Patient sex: M
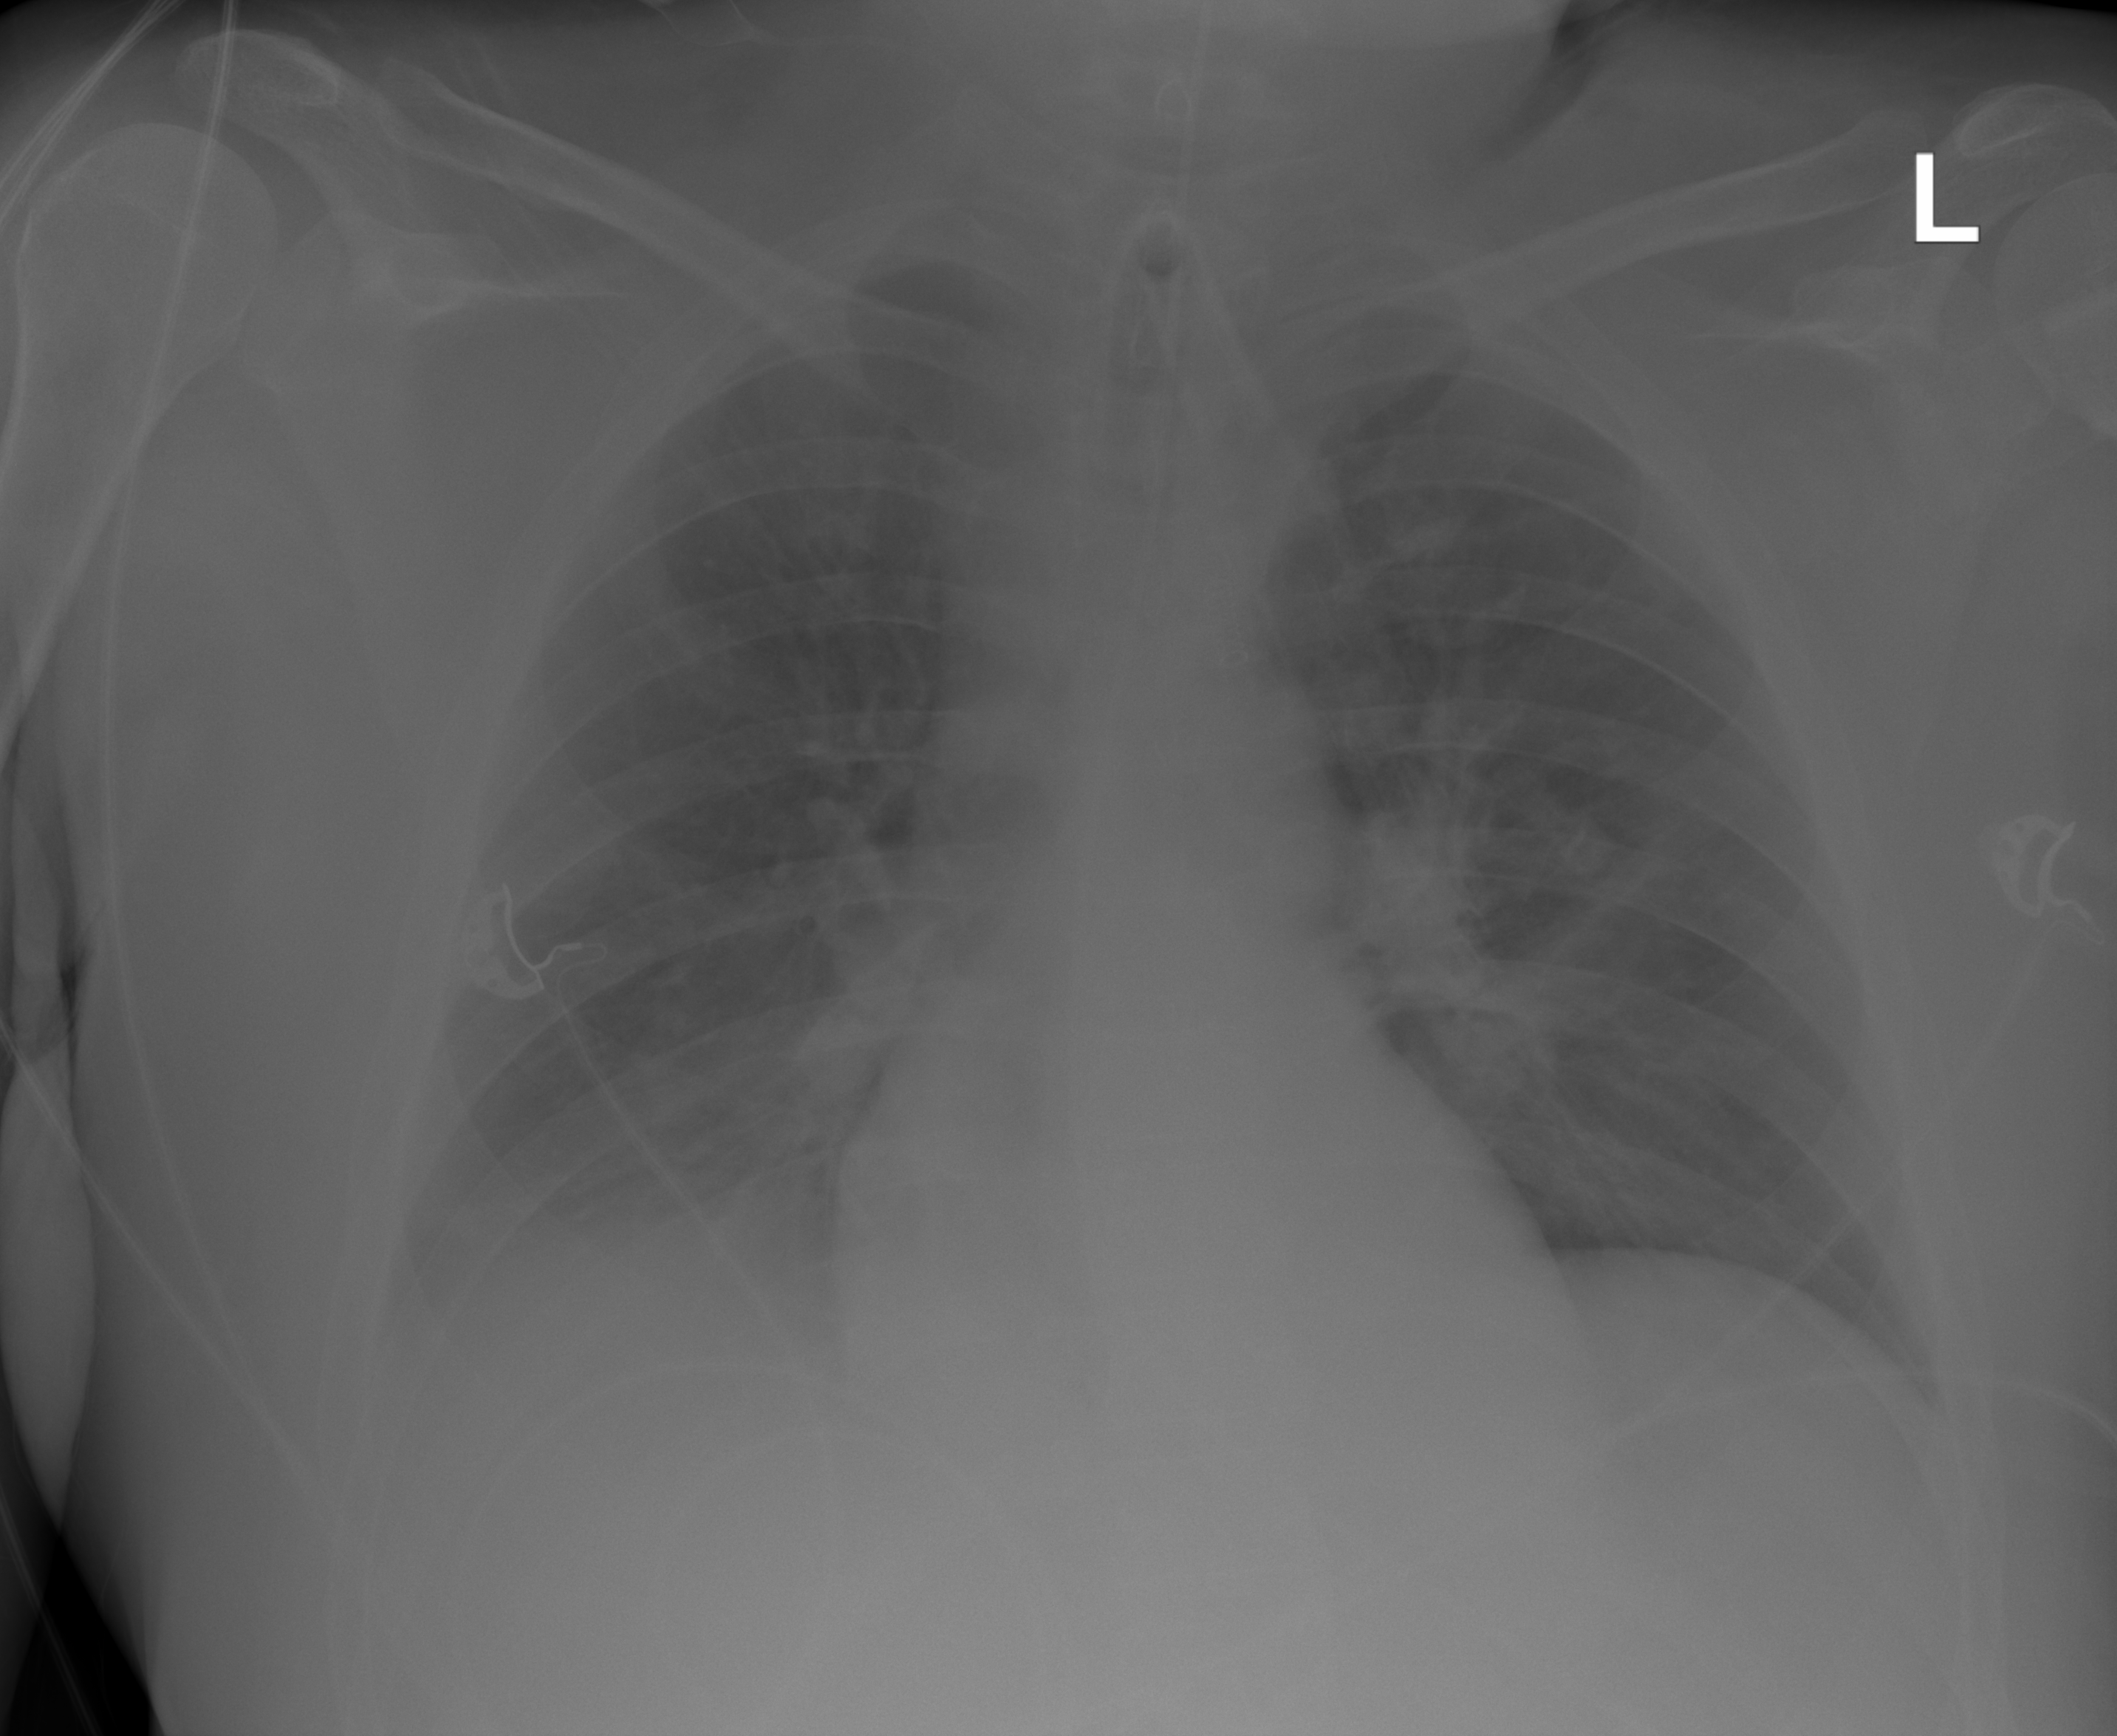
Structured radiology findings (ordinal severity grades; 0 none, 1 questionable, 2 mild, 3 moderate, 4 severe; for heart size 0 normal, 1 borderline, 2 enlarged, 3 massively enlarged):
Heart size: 0
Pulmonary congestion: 3
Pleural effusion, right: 3
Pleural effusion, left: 1
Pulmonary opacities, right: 2
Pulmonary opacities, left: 2
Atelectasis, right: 2
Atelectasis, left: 0